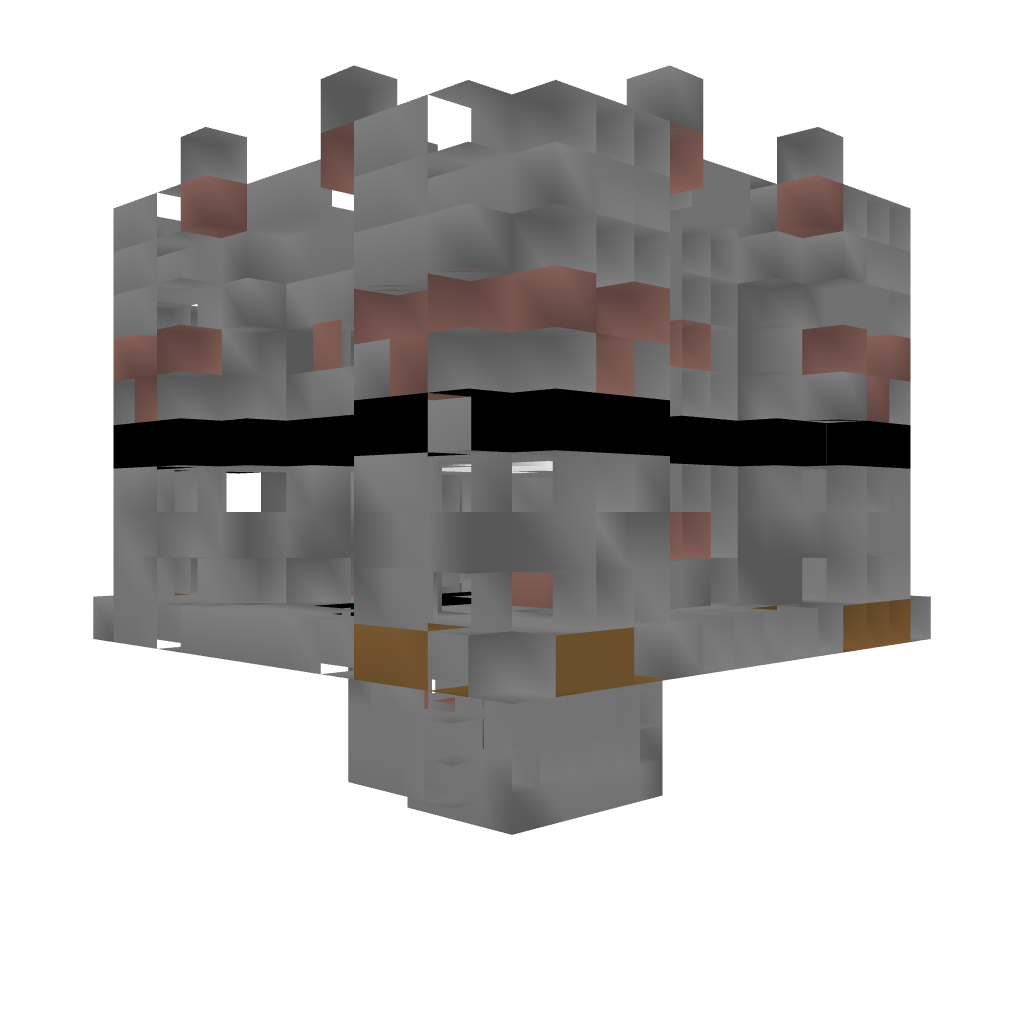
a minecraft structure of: PvP Tower [Black] 13 blocks high 1 line of black blocks in the middle of the structure